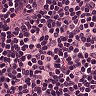
Metastatic tissue present: no